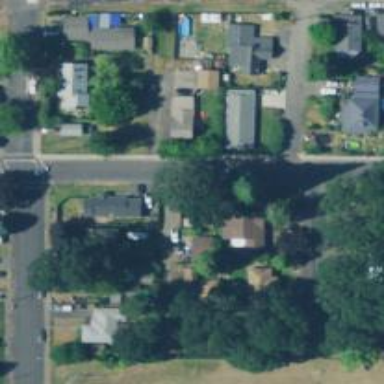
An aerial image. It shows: Residential road with sidewalk on the left.